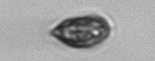
Label: Prorocentrum_triestinum